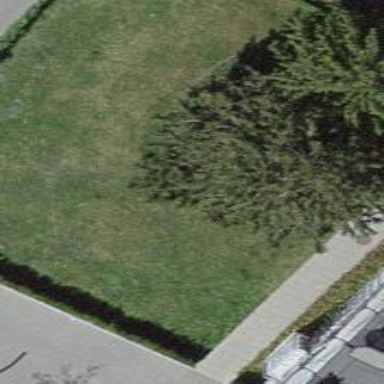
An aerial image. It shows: Evergreen tree with needle-leaved leaves.